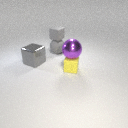
large gray rubber sphere below small gray rubber cube